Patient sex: F
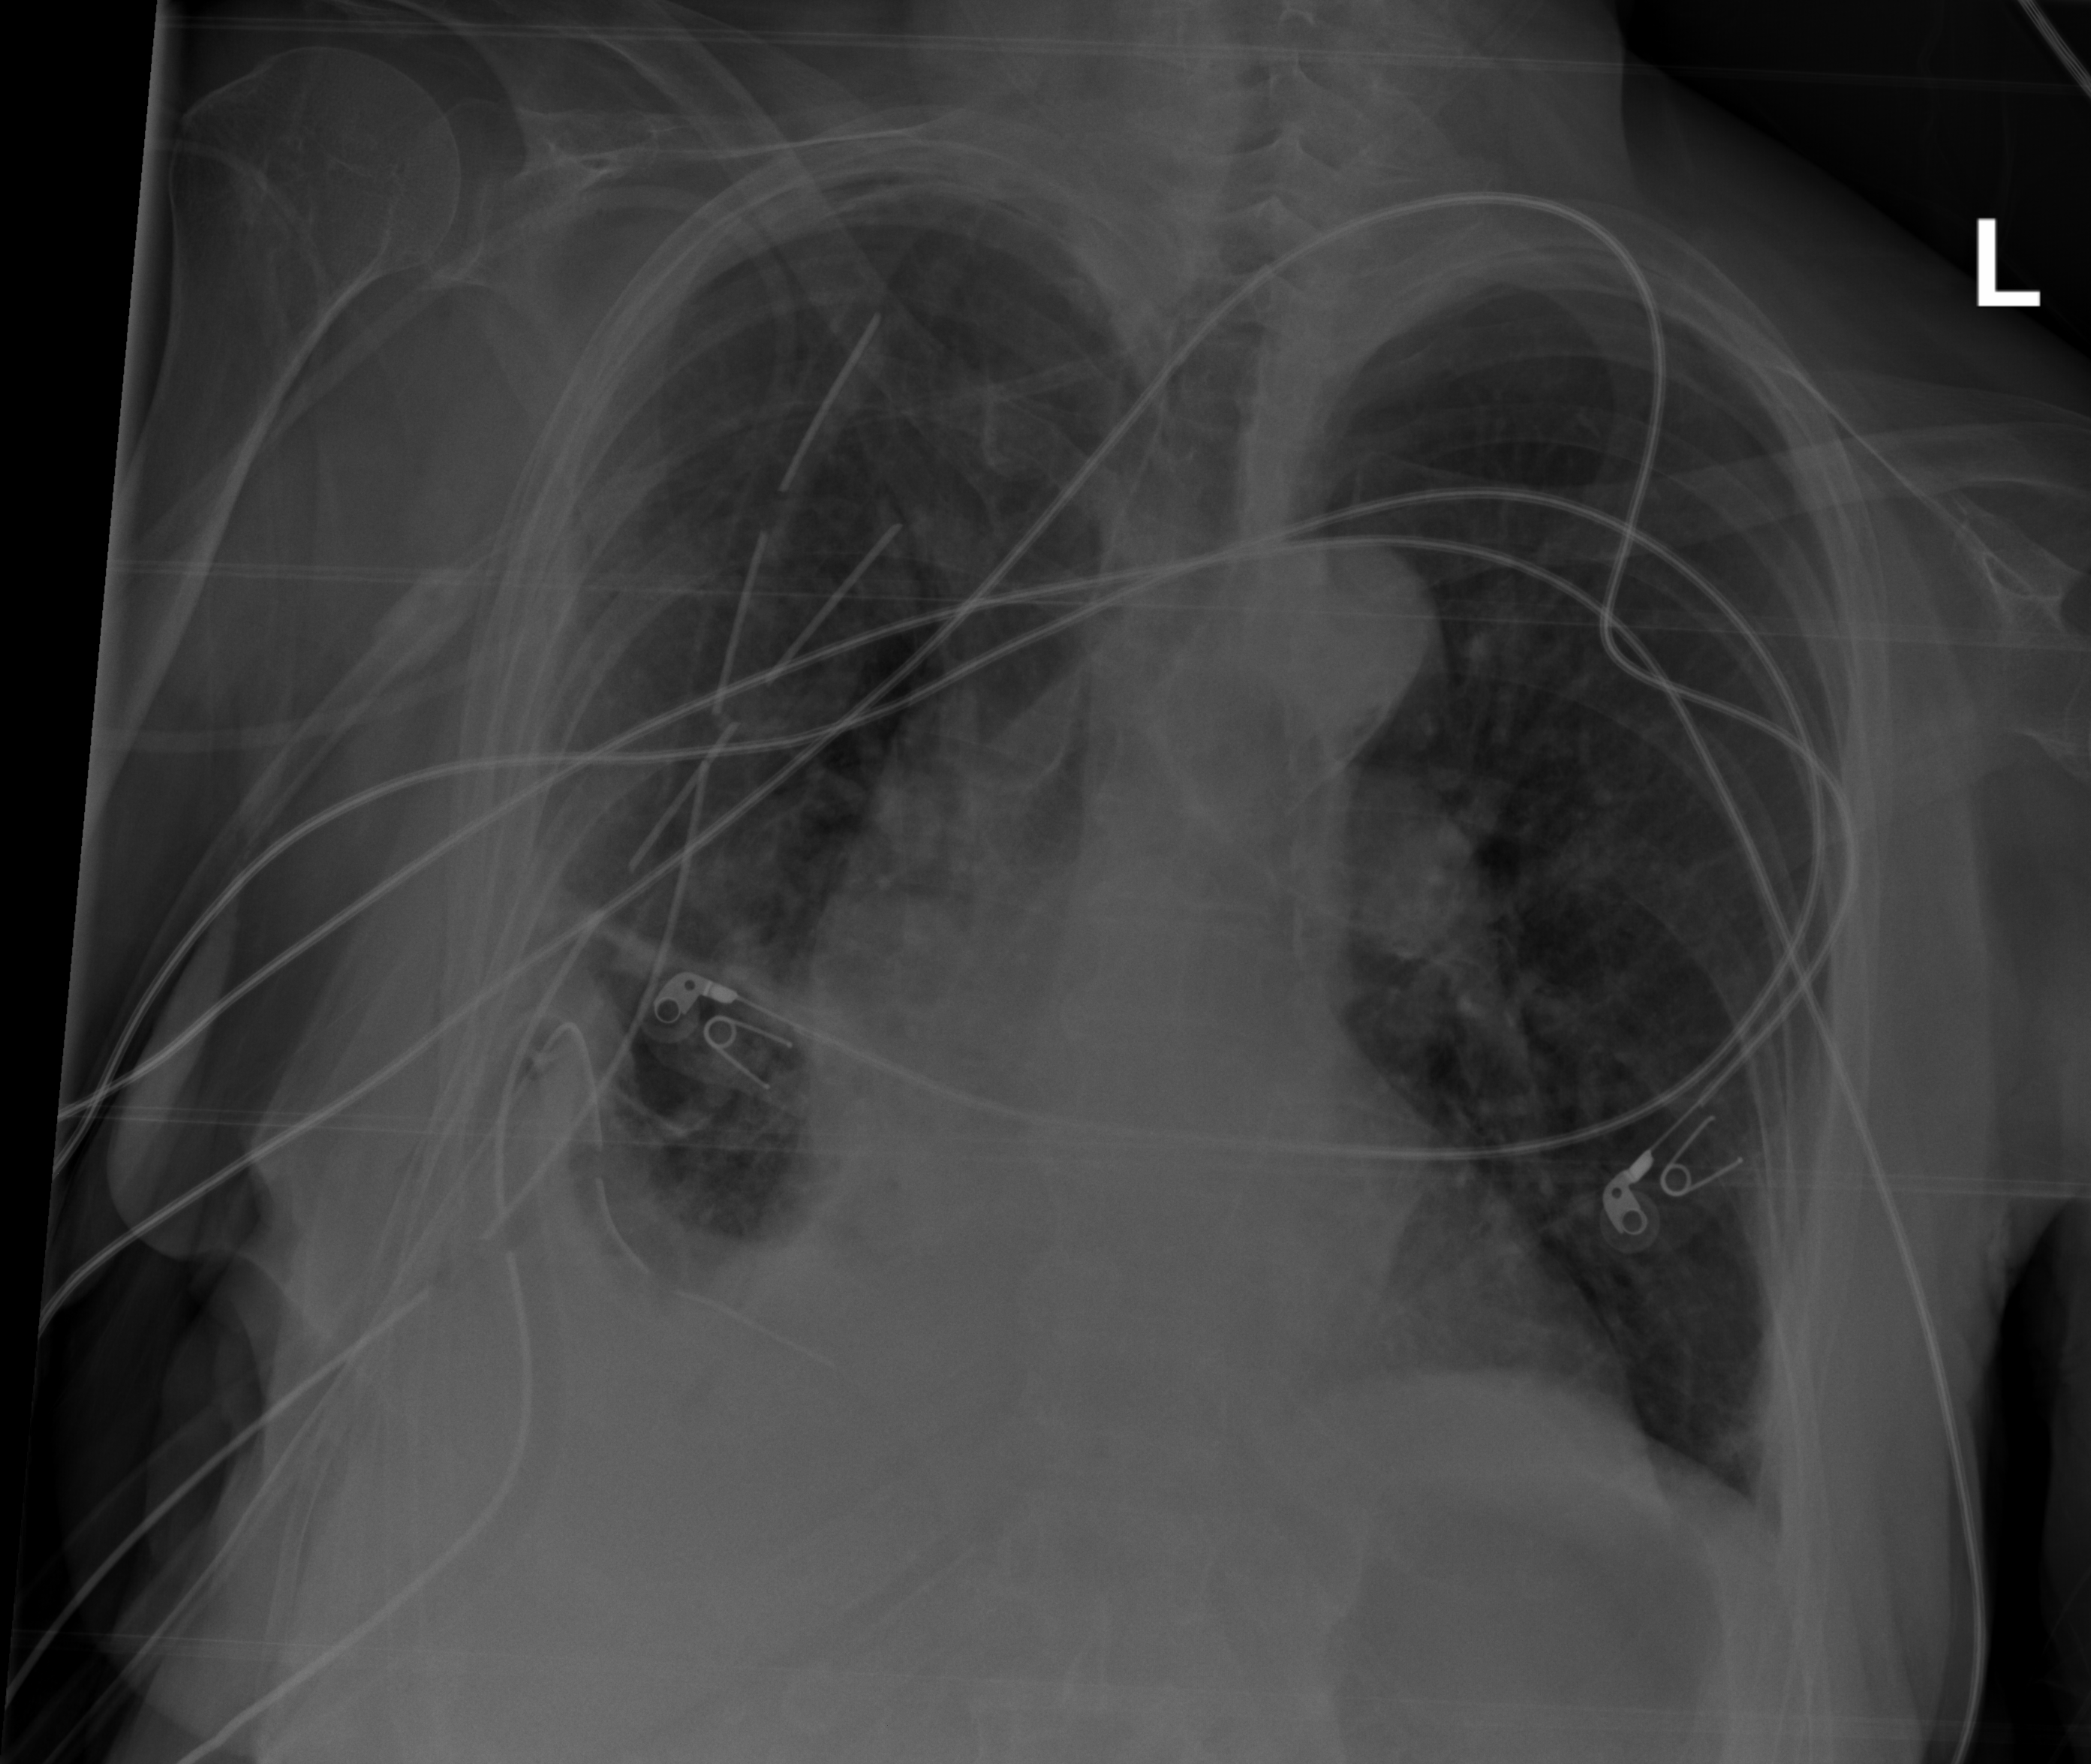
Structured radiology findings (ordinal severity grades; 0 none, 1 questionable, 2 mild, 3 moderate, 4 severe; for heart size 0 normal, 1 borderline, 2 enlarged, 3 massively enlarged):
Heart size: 2
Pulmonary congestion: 0
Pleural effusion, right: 3
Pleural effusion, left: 0
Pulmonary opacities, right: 0
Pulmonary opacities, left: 0
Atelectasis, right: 3
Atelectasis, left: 1